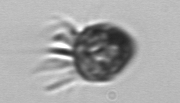
Label: Ciliophora